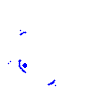
Particle: electron